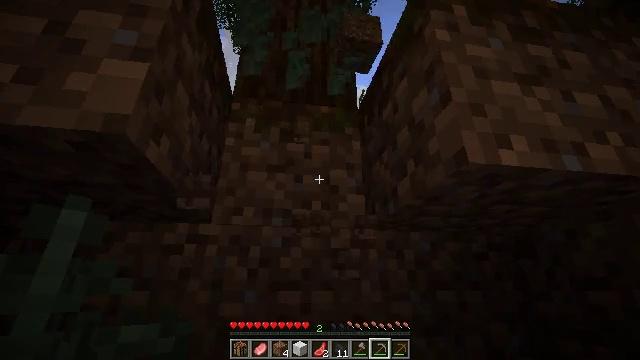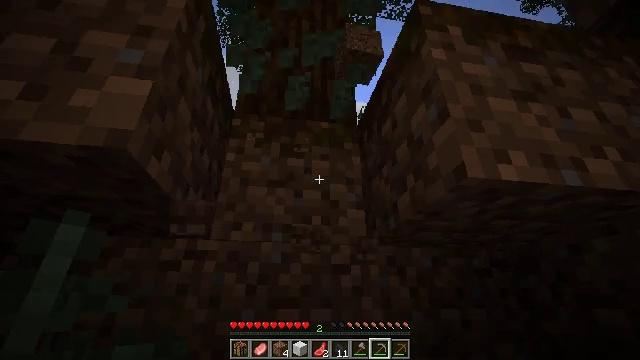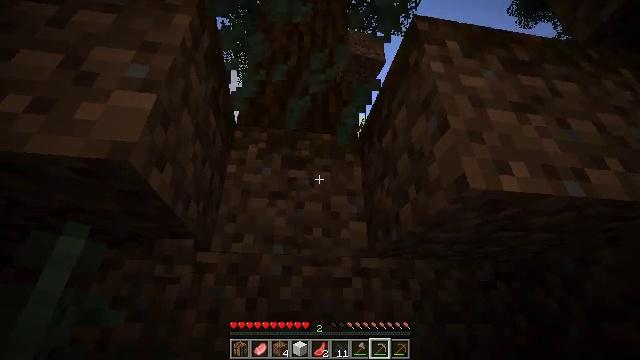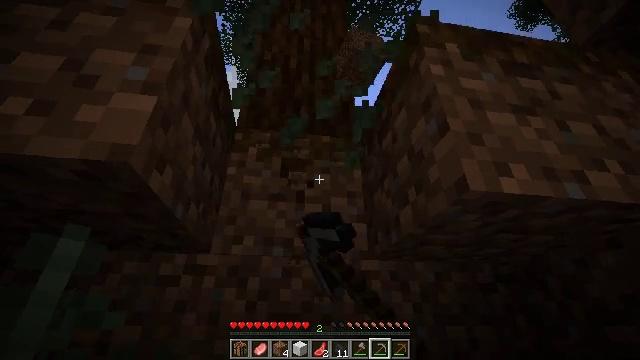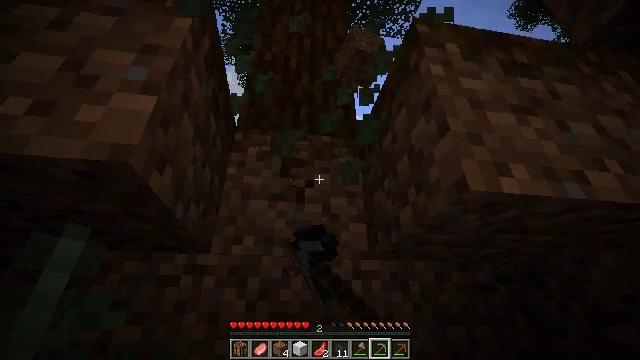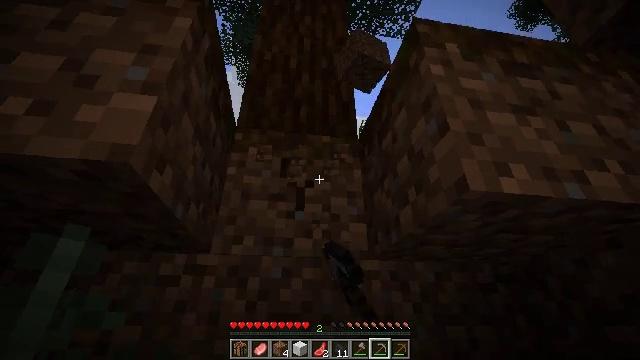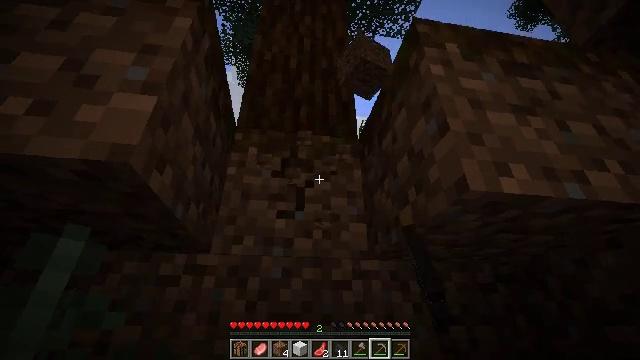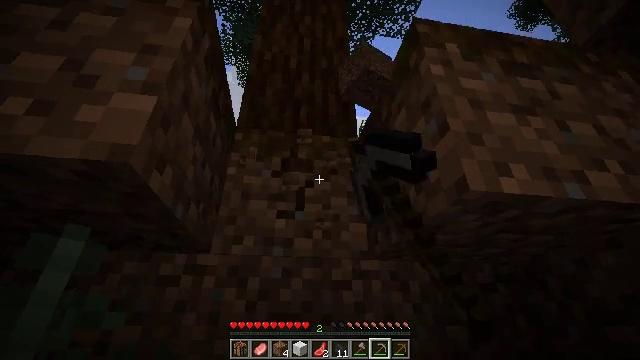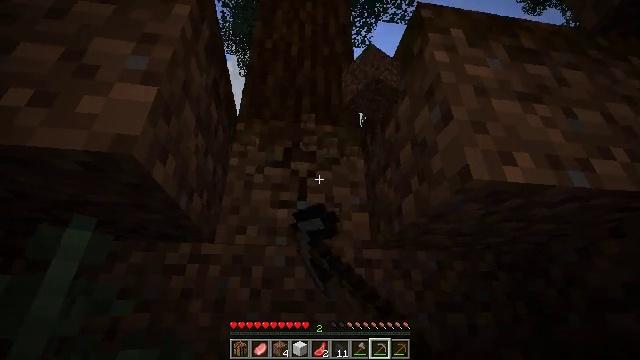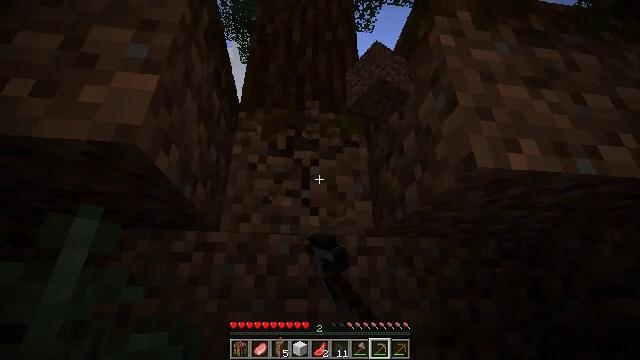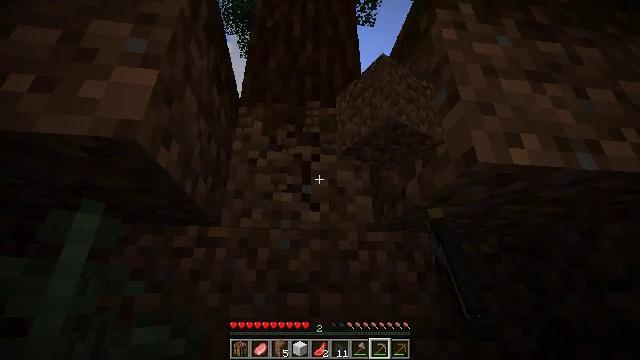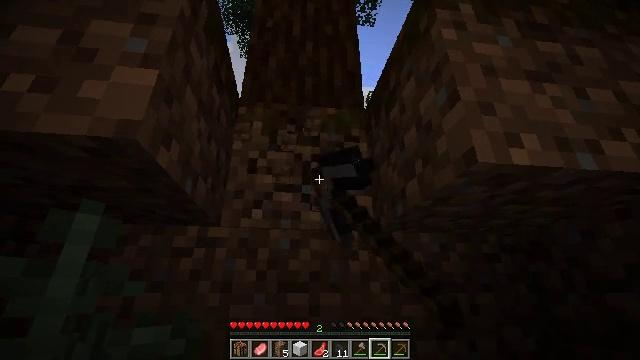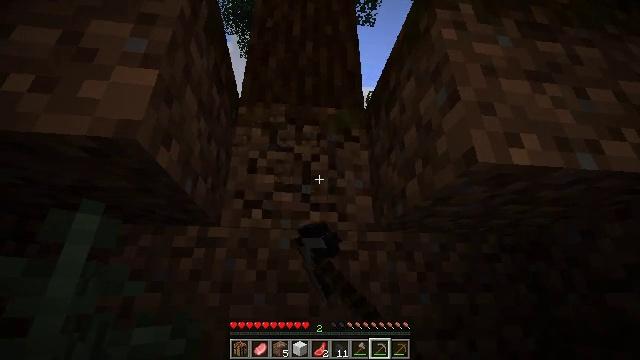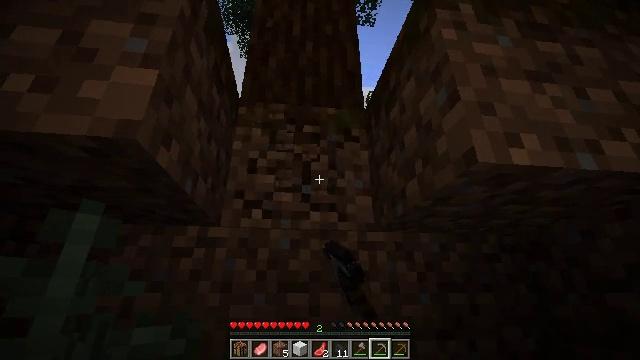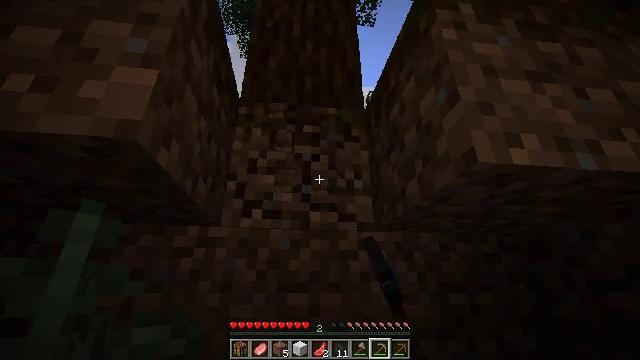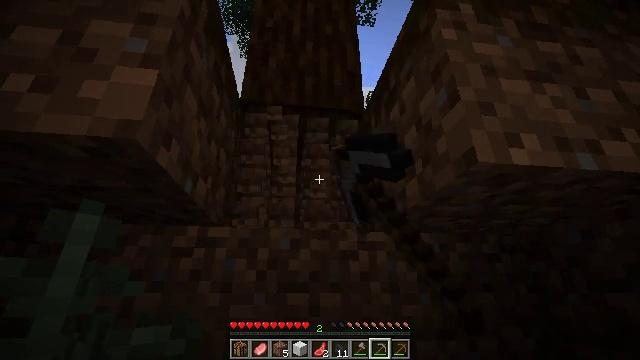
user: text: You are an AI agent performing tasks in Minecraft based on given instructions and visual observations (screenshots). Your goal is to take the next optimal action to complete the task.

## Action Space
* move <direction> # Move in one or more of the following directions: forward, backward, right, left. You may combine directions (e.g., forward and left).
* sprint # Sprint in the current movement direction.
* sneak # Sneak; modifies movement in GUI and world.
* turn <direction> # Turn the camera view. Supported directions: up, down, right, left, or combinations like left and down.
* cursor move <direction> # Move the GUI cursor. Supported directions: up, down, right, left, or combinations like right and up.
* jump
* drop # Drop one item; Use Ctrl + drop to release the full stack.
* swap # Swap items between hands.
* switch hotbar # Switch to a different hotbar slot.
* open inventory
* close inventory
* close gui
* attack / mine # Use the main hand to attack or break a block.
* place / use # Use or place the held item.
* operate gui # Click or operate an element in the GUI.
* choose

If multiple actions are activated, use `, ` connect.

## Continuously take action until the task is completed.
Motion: motion action
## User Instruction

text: Mine the podzol from the ground.
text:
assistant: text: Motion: turn up, attack / mine
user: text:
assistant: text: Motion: turn up, attack / mine
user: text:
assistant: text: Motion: attack / mine
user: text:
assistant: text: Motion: attack / mine
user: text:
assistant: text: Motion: attack / mine
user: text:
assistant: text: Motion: attack / mine
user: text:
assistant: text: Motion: attack / mine
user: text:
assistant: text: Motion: turn down, attack / mine
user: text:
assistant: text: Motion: turn down, attack / mine
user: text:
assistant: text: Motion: turn down, attack / mine
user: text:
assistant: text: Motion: attack / mine
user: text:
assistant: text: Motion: attack / mine
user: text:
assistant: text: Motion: attack / mine
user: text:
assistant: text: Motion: attack / mine
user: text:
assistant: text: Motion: attack / mine
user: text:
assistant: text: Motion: attack / mine
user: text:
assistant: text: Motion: attack / mine
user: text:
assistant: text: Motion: attack / mine
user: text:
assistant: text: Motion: attack / mine
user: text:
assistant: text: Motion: attack / mine
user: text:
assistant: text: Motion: attack / mine
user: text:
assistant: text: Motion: attack / mine
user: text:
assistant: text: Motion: move forward, attack / mine
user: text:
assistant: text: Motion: move forward, attack / mine
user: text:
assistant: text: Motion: move forward, attack / mine
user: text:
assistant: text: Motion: move forward, attack / mine, jump
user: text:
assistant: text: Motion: move forward, attack / mine, jump
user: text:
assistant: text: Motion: move forward, attack / mine, jump
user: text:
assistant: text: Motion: move forward, turn right and down, attack / mine, jump
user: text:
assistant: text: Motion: move forward, turn right and down, attack / mine, jump